Field crop: maize
Growth stage: 1
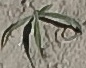
Species: sorghum